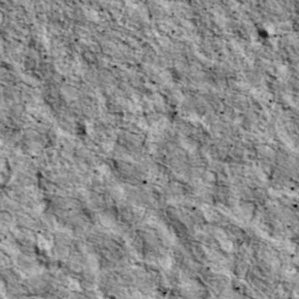
Label: non_frost